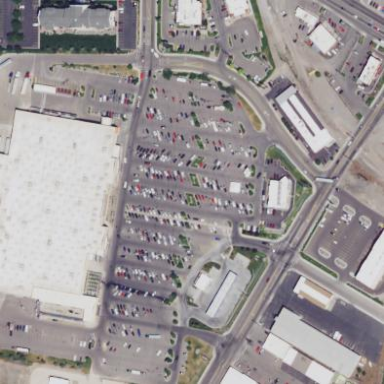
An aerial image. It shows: Retail area.